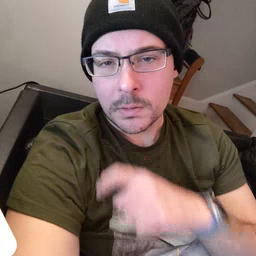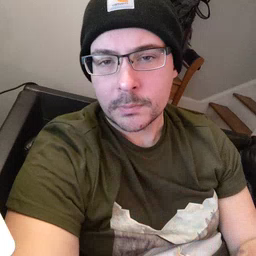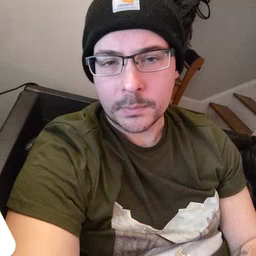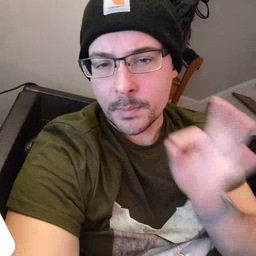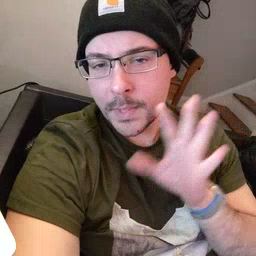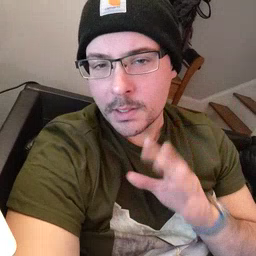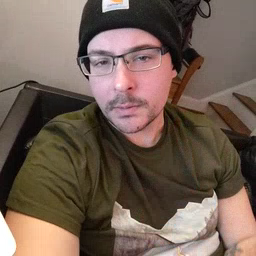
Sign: bee